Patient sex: M
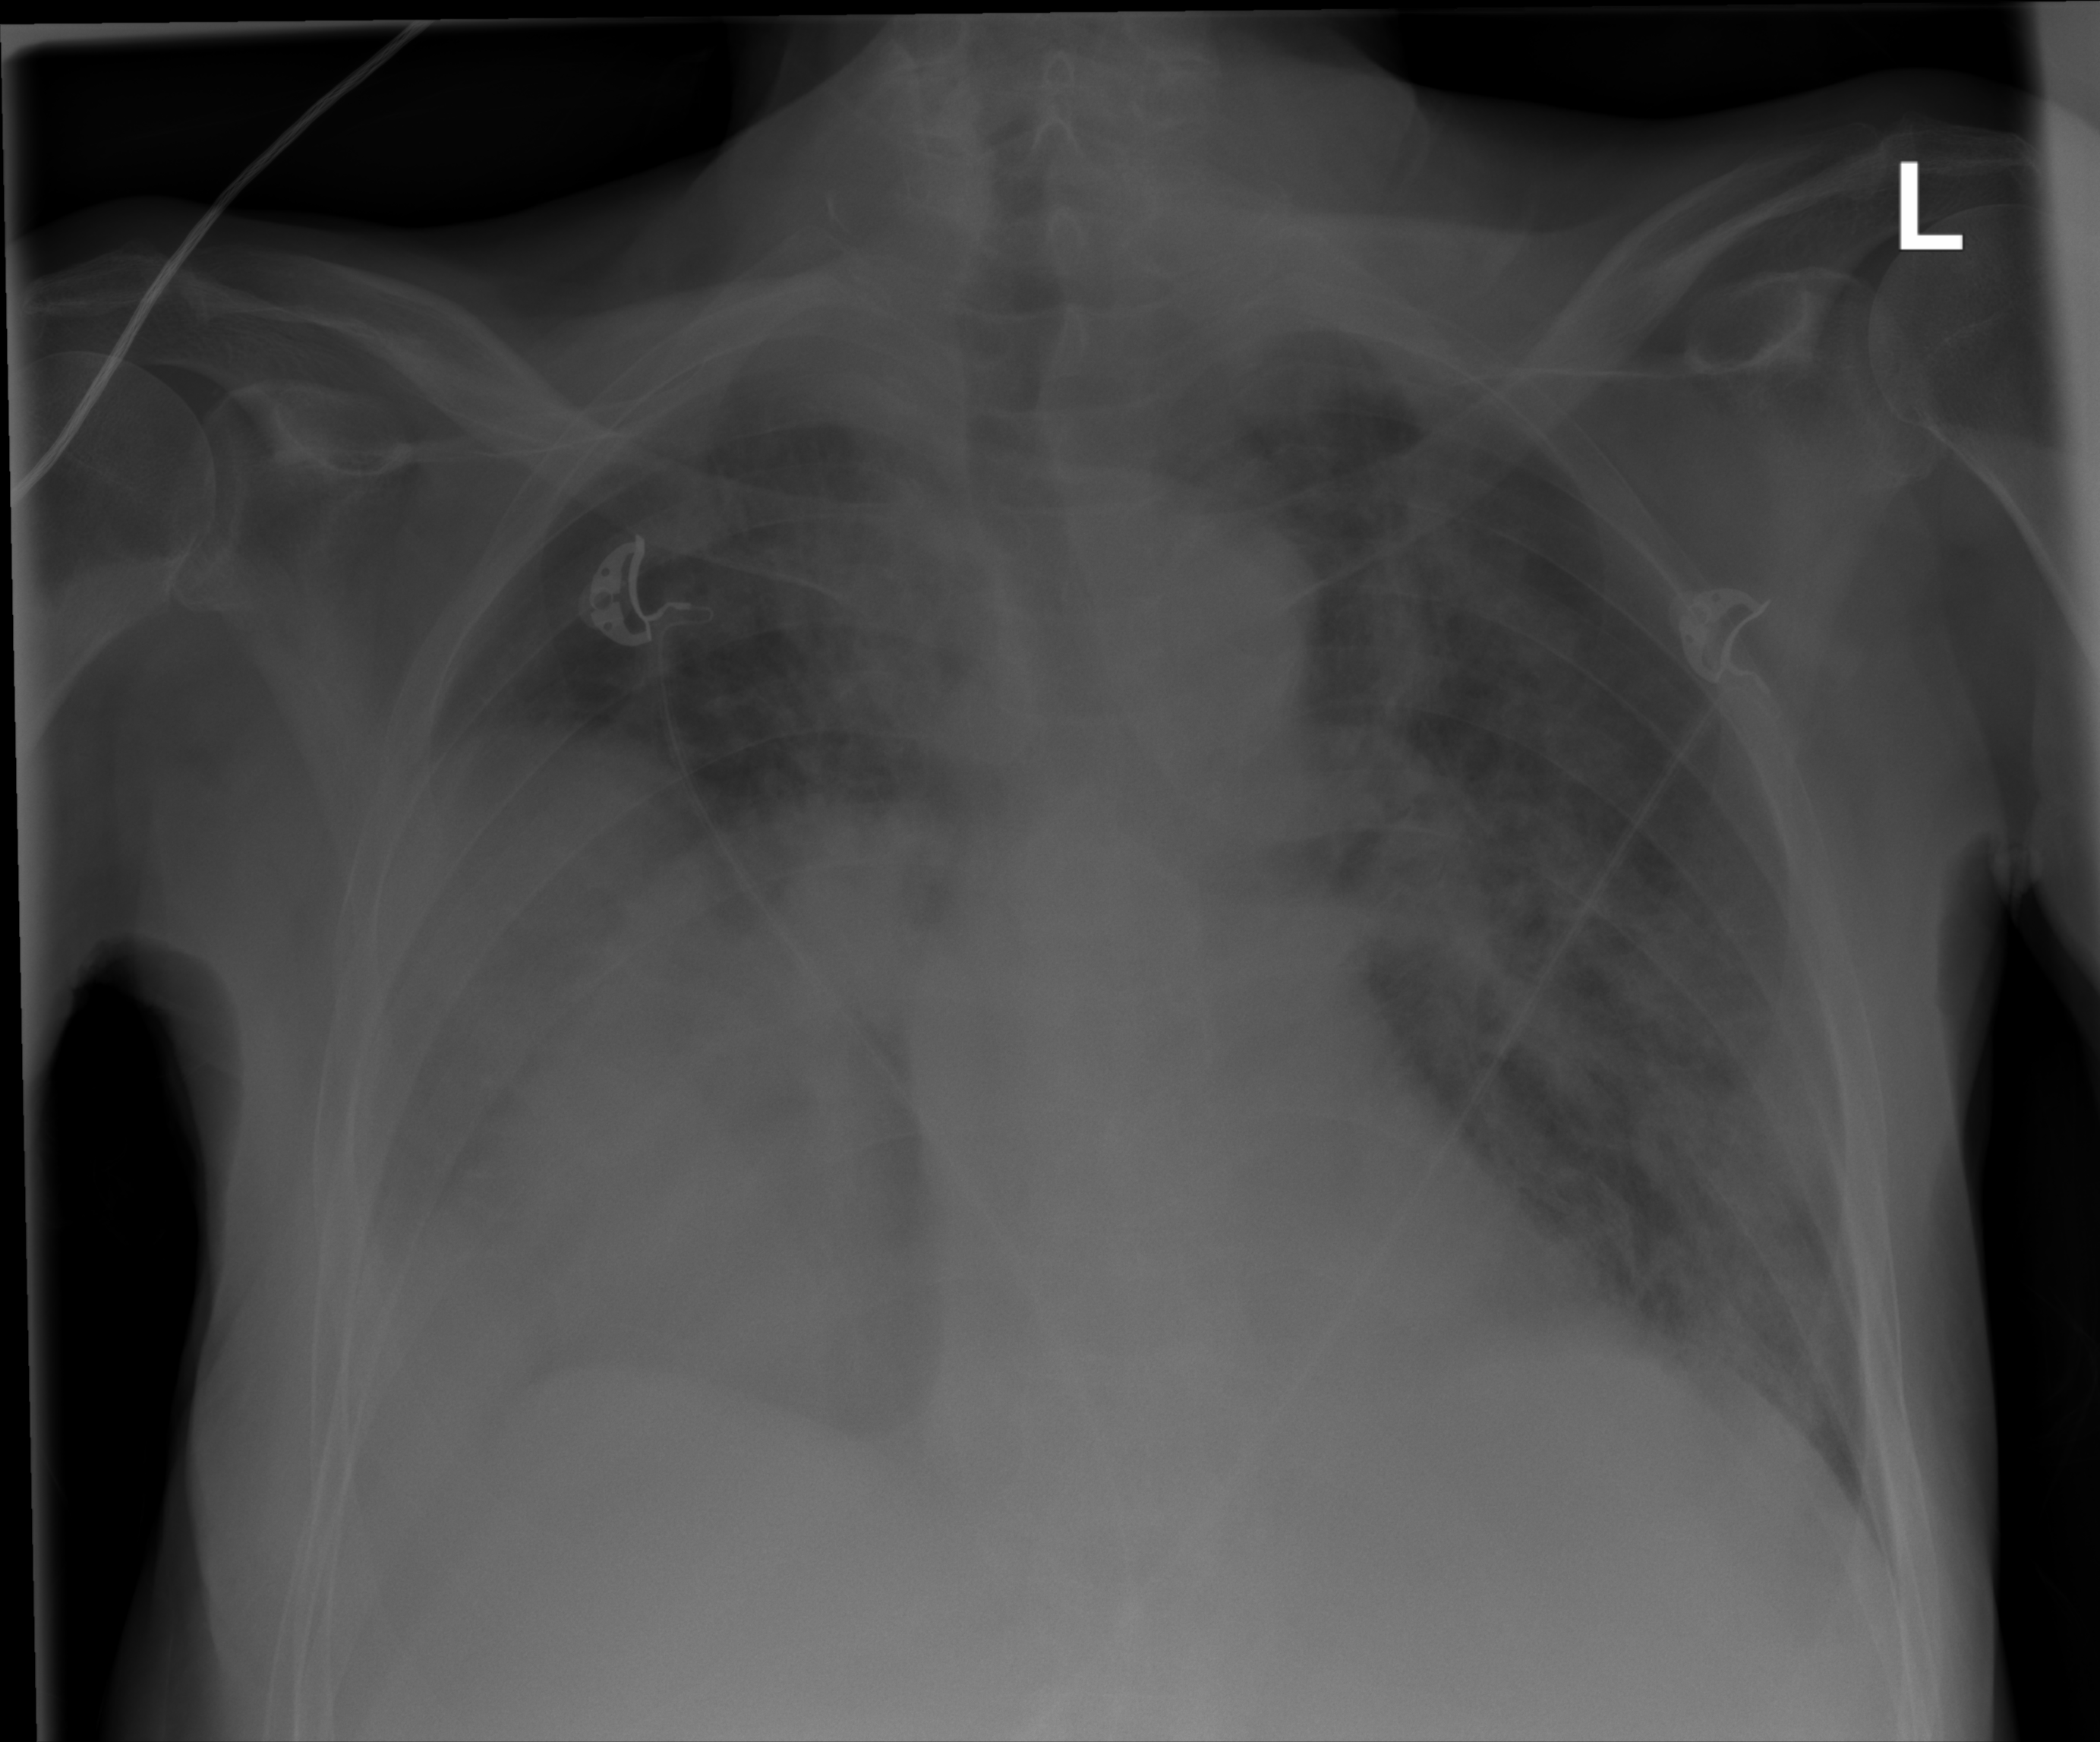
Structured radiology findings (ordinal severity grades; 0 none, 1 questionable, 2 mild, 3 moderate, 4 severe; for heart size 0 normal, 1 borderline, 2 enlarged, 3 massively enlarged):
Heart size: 0
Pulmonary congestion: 2
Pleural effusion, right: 3
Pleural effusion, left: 0
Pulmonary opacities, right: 3
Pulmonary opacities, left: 3
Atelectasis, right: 3
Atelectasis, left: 3